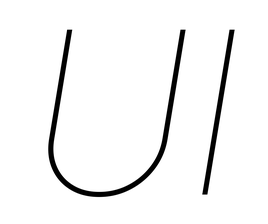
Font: Inter-Italic_Thin_Italic